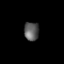
Tissue: prostate
Cell type: T cells
Senescence score: 0.7977
Nuclear area (px): 269
Mean DAPI intensity: 93.052